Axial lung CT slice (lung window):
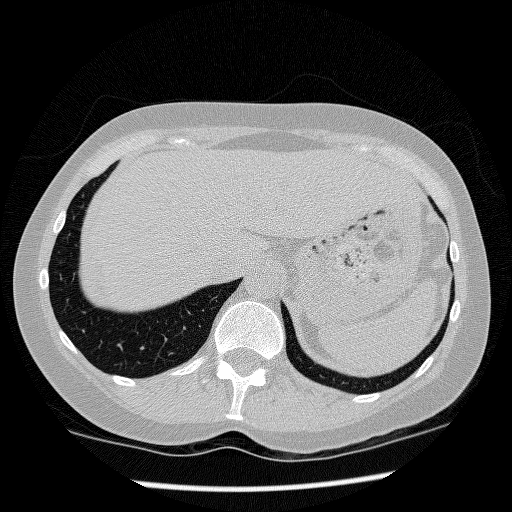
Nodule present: no